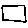
Label: square